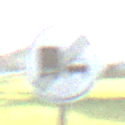
Verkehrszeichen: EndeUeberholverbotKraftfahrzeuge
Umgebung: Outdoor, Special
Tageszeit: SunriseSunset
Wetter: Clear
Licht: Natural
Jahreszeit: NotSpecified
Kontrast: MediumContrast